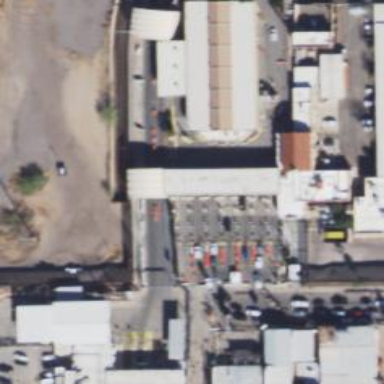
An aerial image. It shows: Border control barrier.